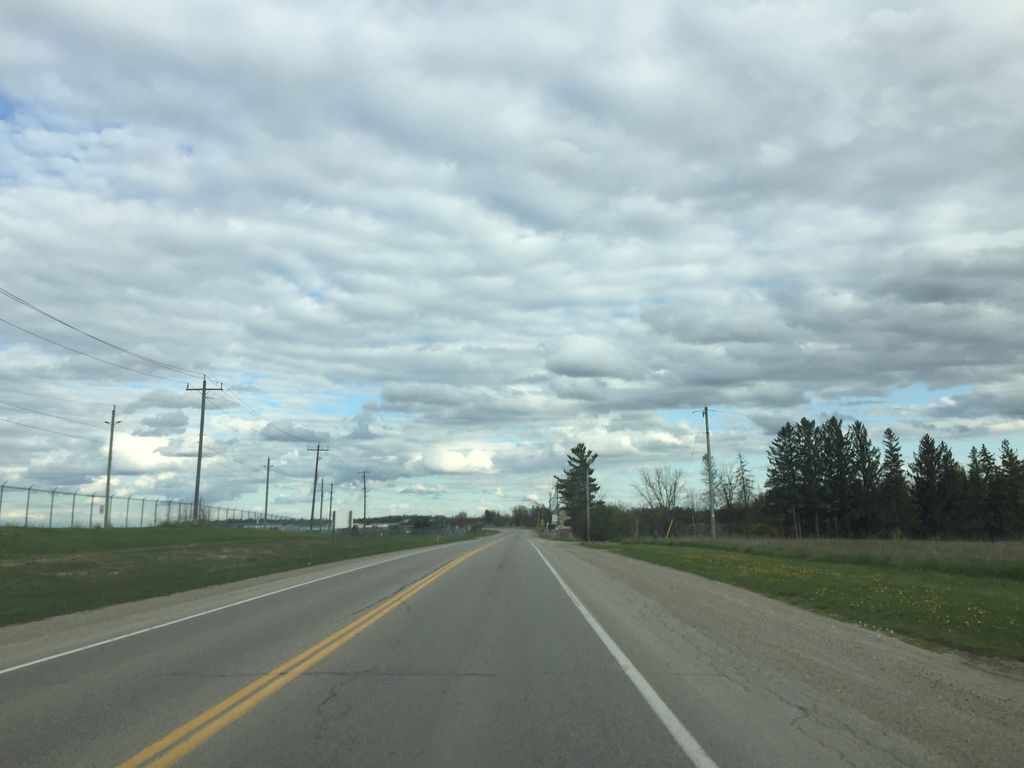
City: kitchener-waterloo